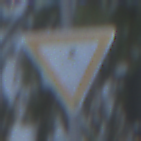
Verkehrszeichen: VorfahrtGewaehren
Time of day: MorningAfternoon
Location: Outdoor (Nature)
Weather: Clear
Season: Winter
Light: Natural